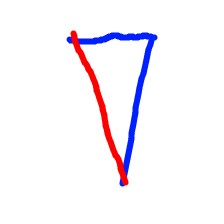
Shape: triangle